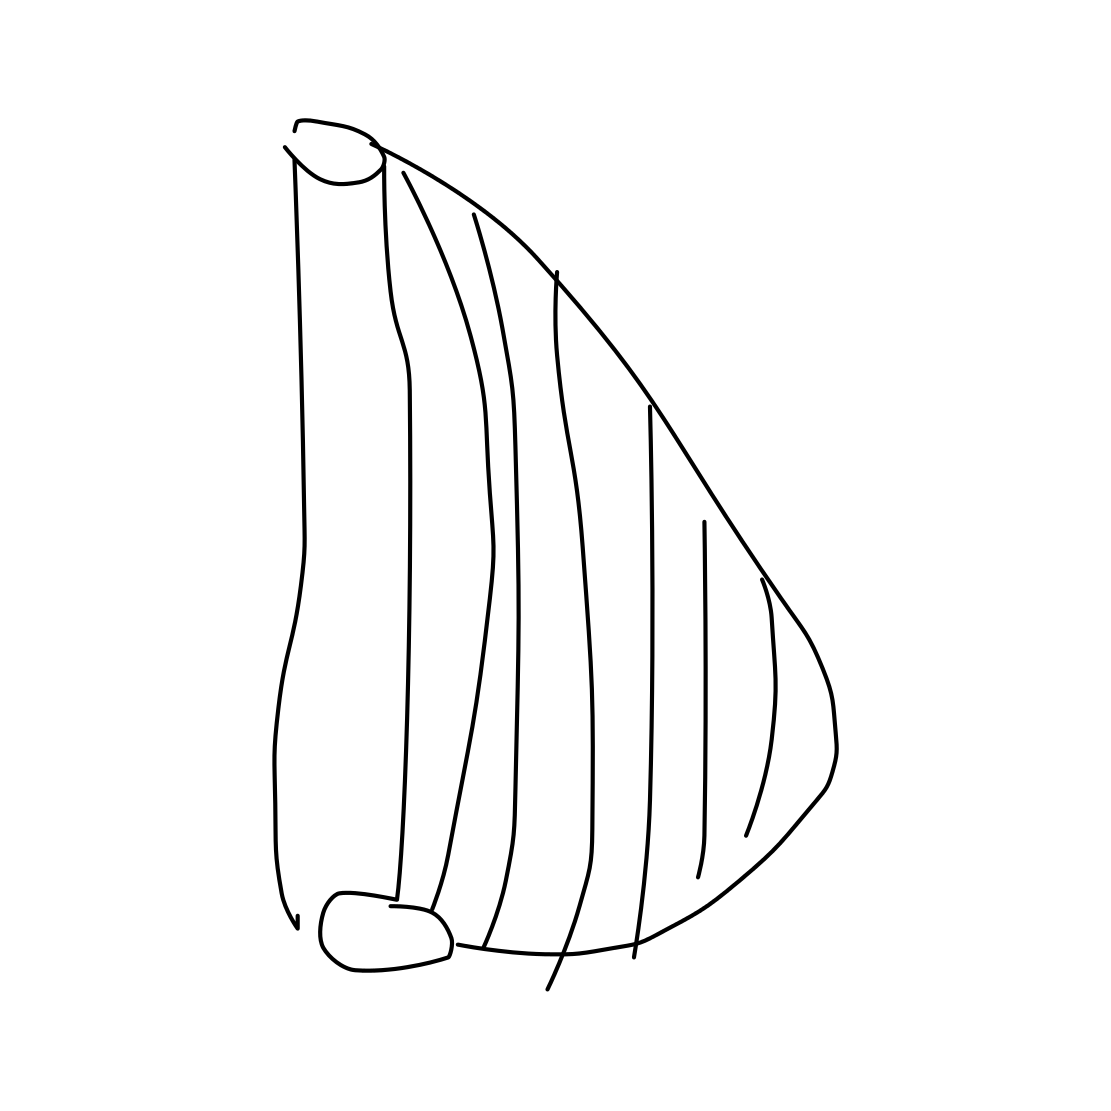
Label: harp